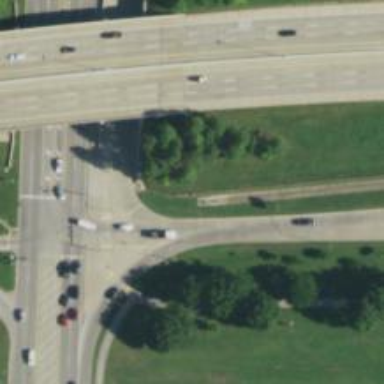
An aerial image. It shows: Secondary link road.